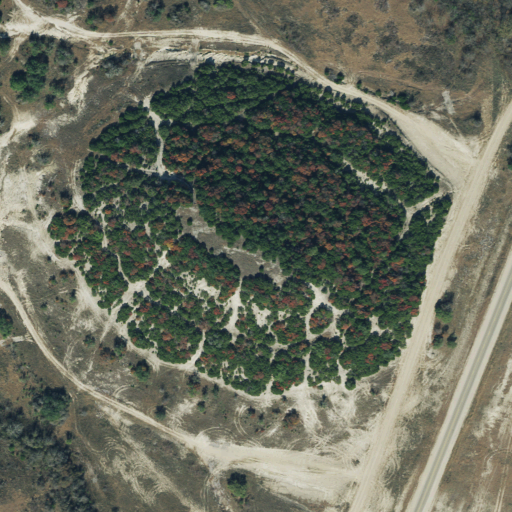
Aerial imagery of mountain in Texas named Stampede Mountan containing grassland, evergreen forest, shrub, open development, medium intensity development, low intensity development, and woody wetlands